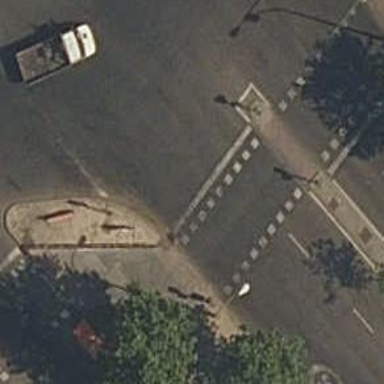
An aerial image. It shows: Crossing with traffic signals.